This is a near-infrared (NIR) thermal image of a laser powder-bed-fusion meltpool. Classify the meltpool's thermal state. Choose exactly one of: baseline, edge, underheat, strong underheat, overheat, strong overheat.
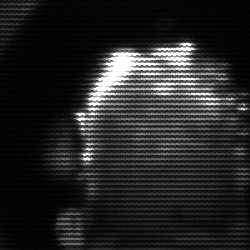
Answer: baseline